Question: I need to write a query against a large dataset to get the first and last record id, plus the first record created time. The sample of the data is as following:

In the above case, if the category "Blue" is passed into the query as parameter, I will expect to return "A12, 13:00, E66" as the result of the query.
I can using aggregate function to get the max and min time from the dataset, and join to get the first and last record. But just wondering whehter there is a more effecient way to achieve the same output?
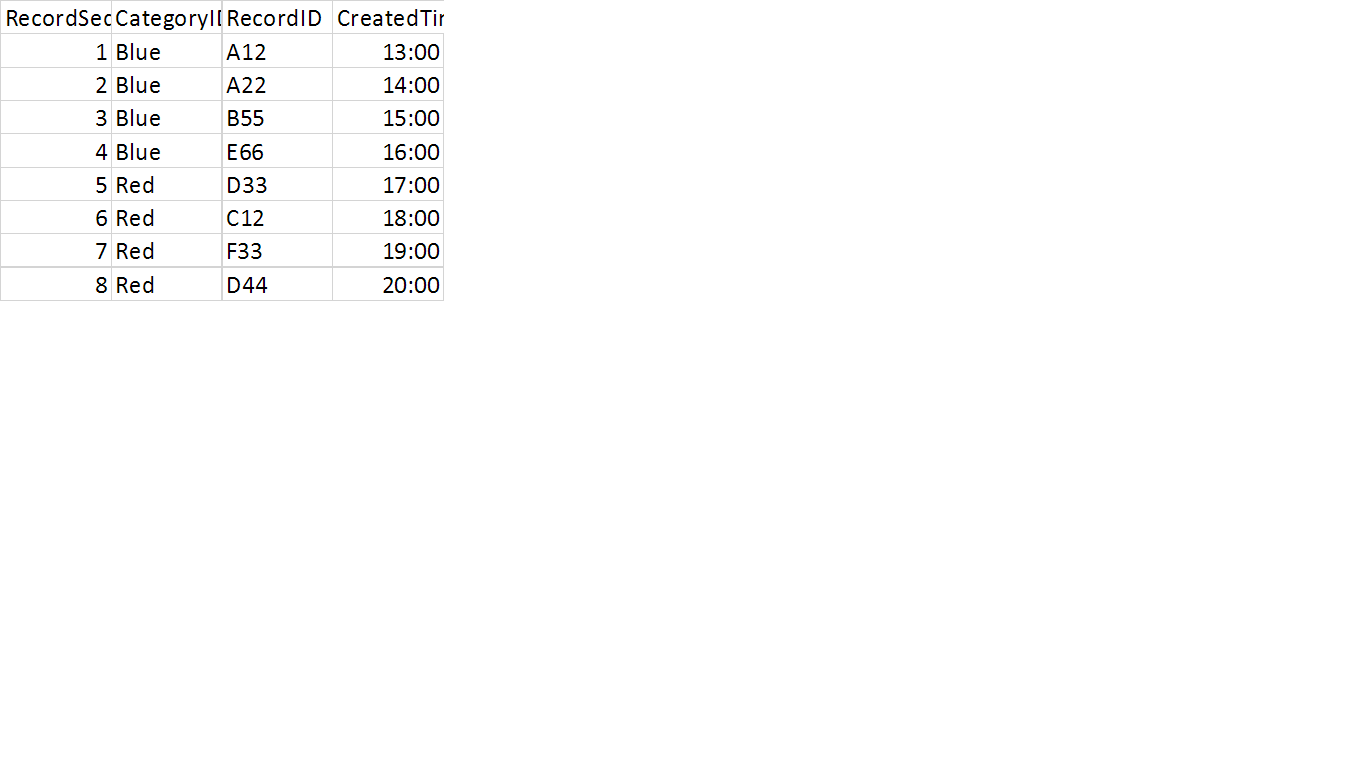
Answer: My advice would be to try to reduce the number of scan/seek operations by comparing execution plans and to place indexes on the categoryID (for lookup) and time (for sorting) columns.
If you have SQL Server 2008 or later, you could use the following, which requires two scans/seeks:
'''
Declare @CategoryID As Varchar(16)
Set @CategoryID = 'Blue'
Select
First_Record.RecordID,
First_Record.CreatedTime,
Last_Record.RecordID
From
(
Select Top 1
RecordID,
CreatedTime
From
<Table>
Where
CategoryID = @CategoryID
Order By
CreatedTime Asc
) First_Record
Cross Apply
(
Select Top 1
RecordID
From
<Table>
Where
CategoryID = @CategoryID
Order By
CreatedTime Desc
) Last_Record
'''
If you have SQL Server 2012 or later, you could write the following, which requires only one scan/seek:
'''
Select Top 1
First_Value(RecordID) Over (Partition By CategoryID Order By CreatedTime Asc),
First_Value(CreatedTime) Over (Partition By CategoryID Order By CreatedTime Asc),
First_Value(RecordID) Over (Partition By CategoryID Order By CreatedTime Desc)
From
<Table>
Where
CategoryID = @CategoryID
'''